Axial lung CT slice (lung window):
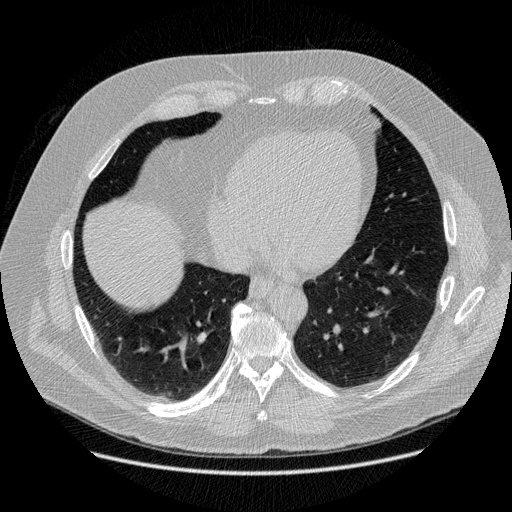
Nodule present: no